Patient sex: M
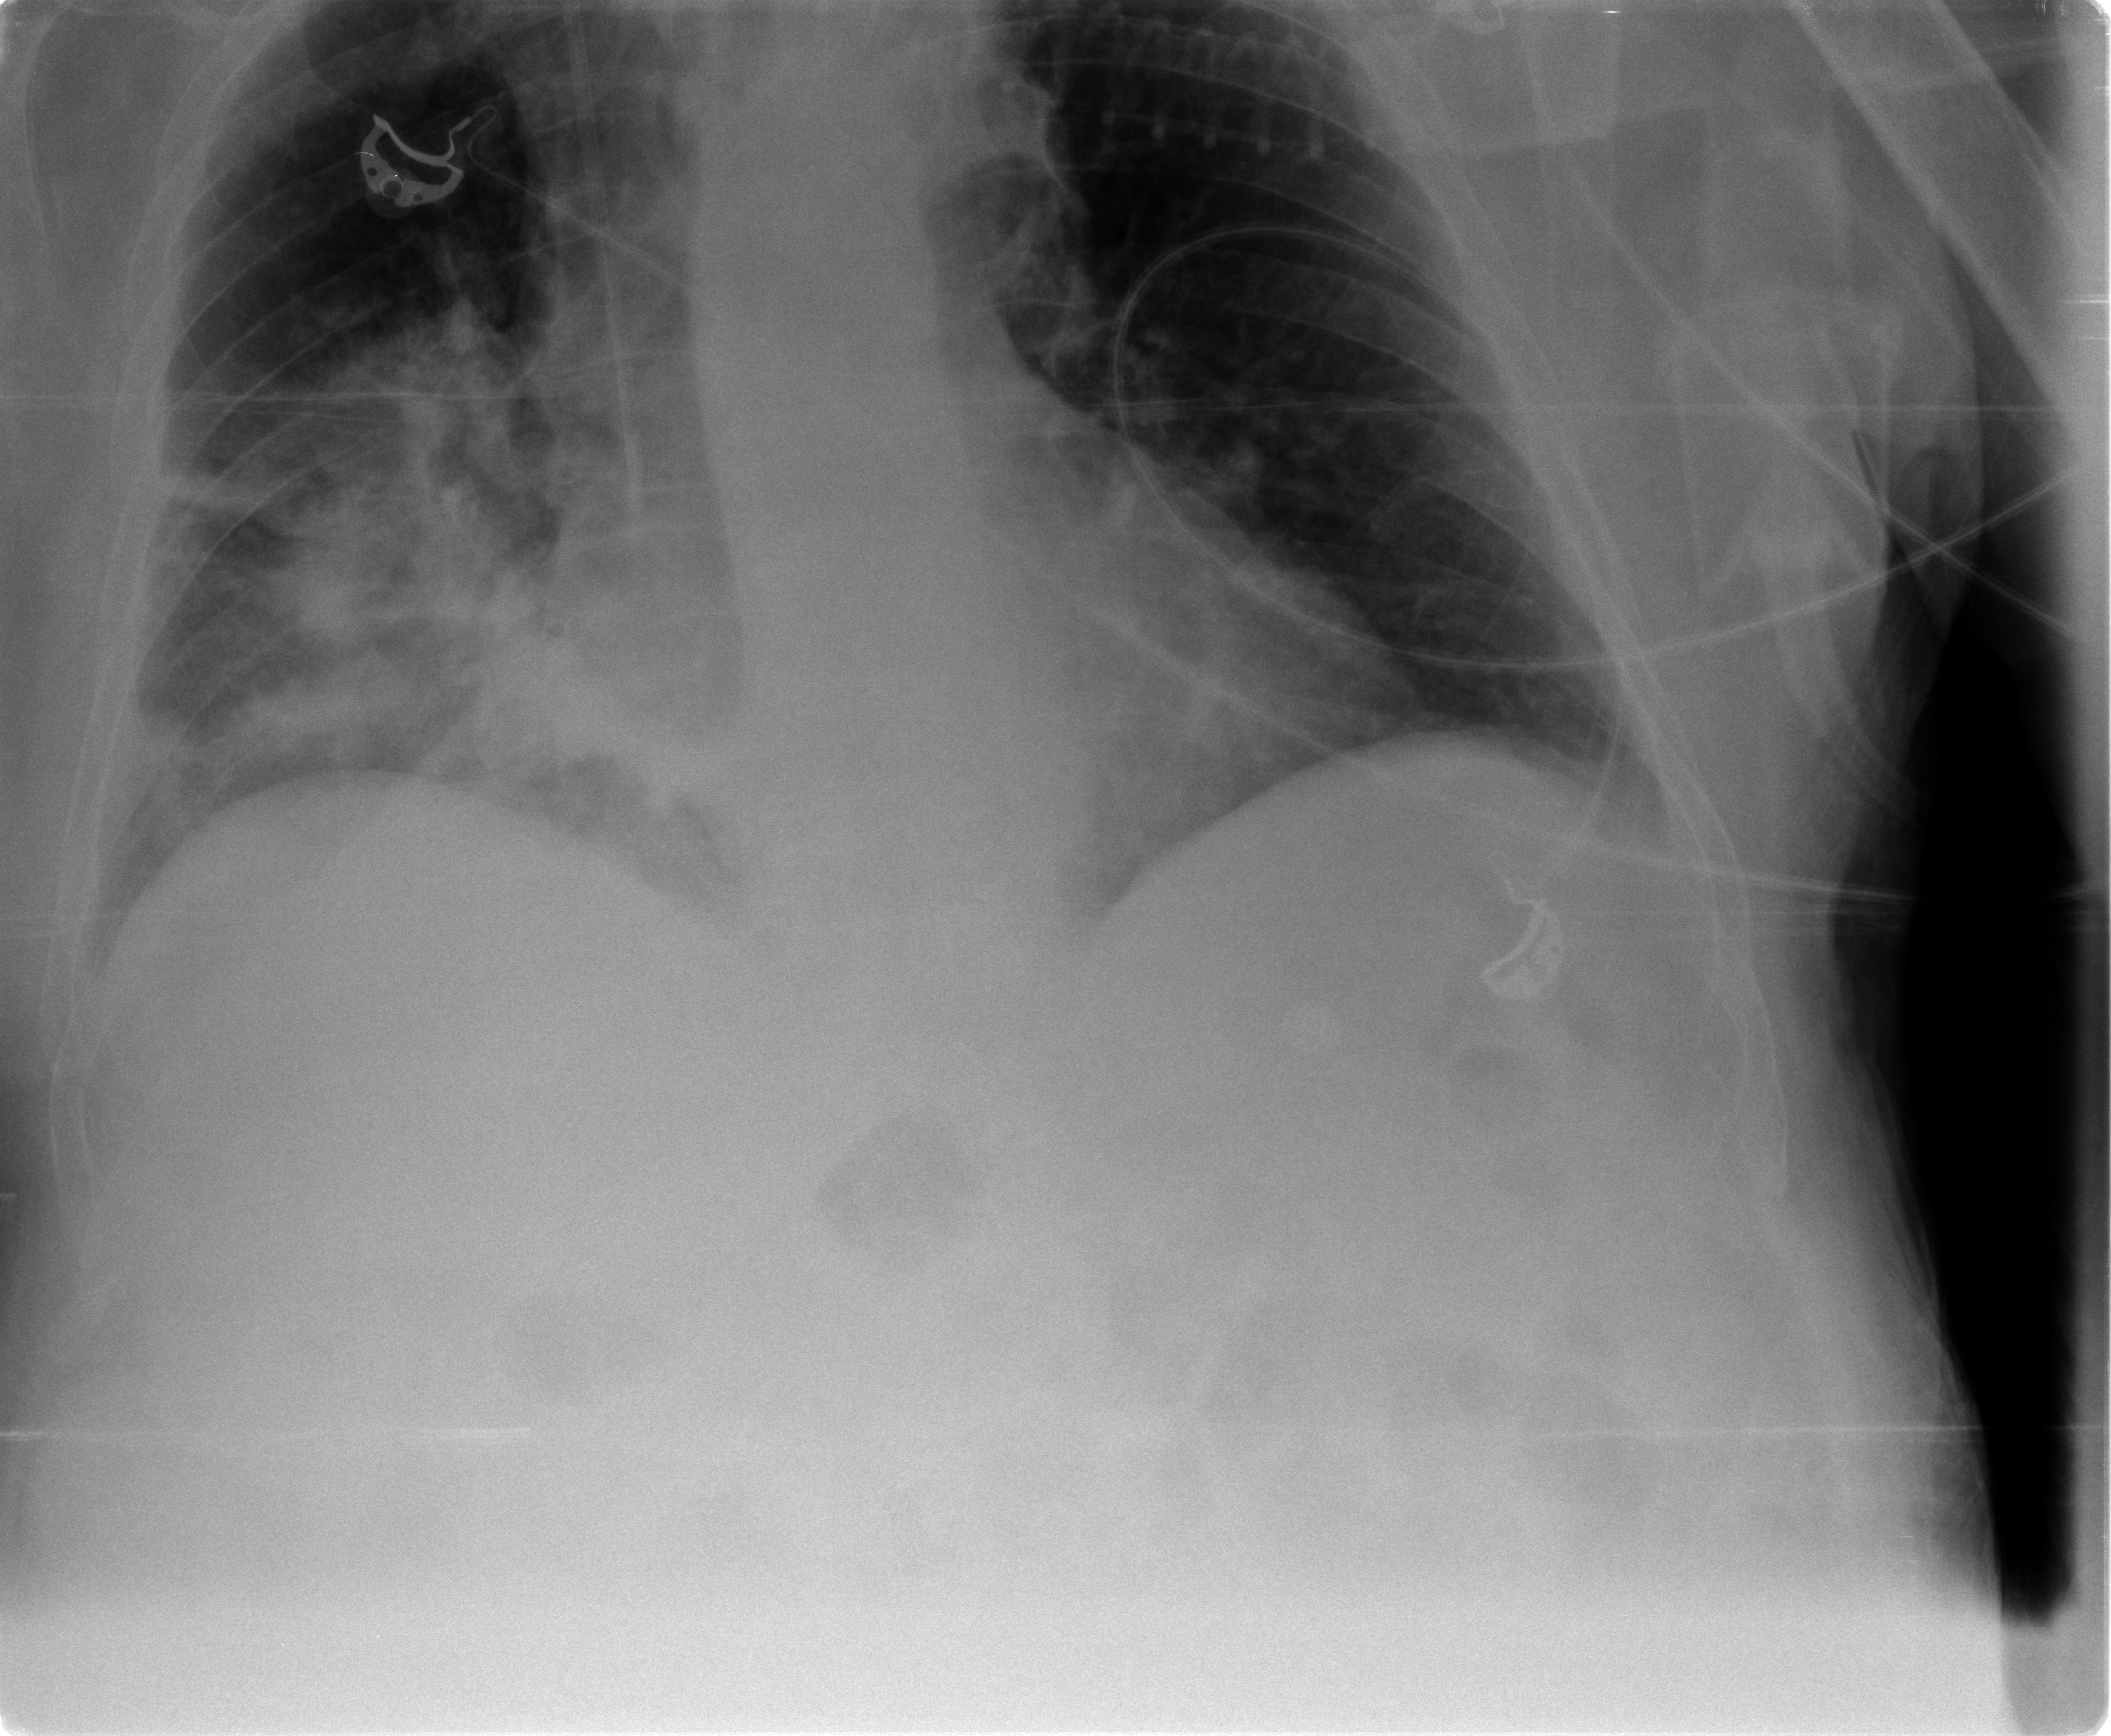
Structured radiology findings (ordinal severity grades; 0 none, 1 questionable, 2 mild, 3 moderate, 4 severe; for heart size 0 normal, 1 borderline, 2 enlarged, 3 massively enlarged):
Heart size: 0
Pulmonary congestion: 0
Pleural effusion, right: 2
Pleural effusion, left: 1
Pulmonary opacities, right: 3
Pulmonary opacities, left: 0
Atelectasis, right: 3
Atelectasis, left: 0